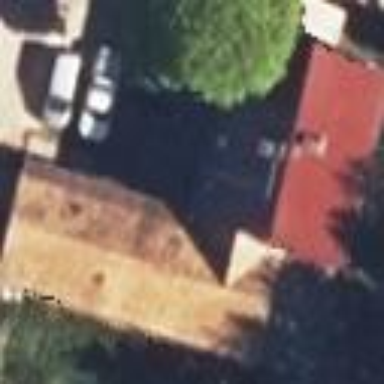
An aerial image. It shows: Building.